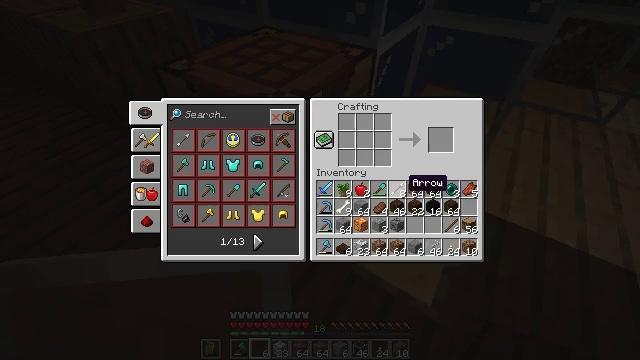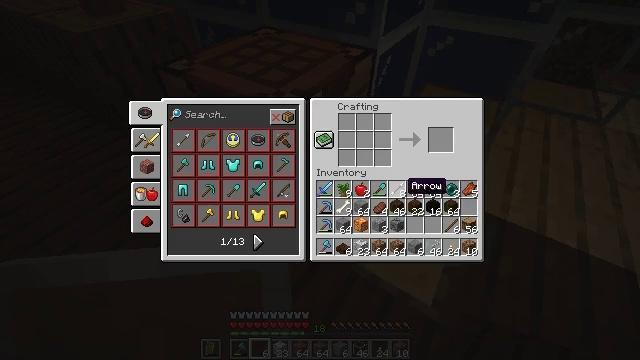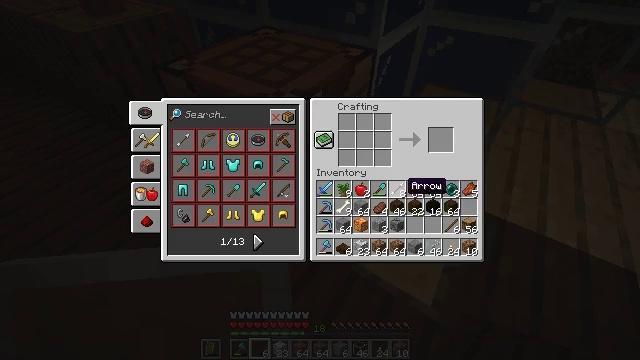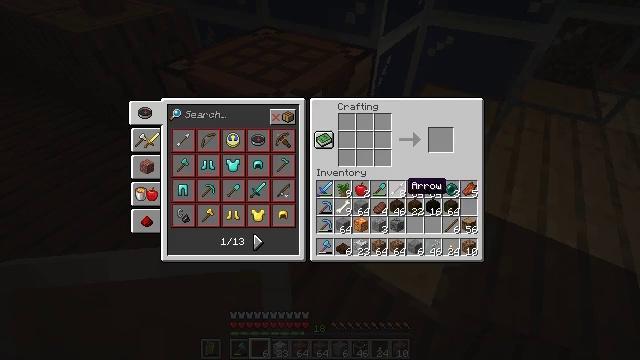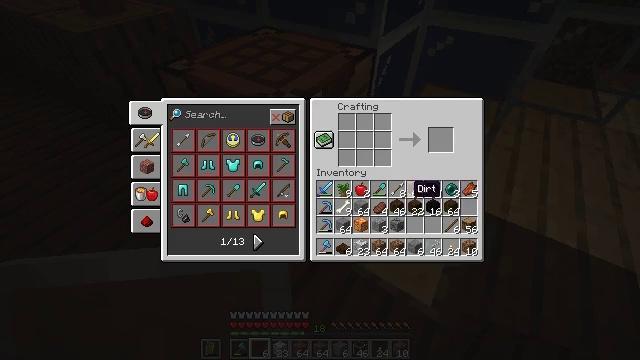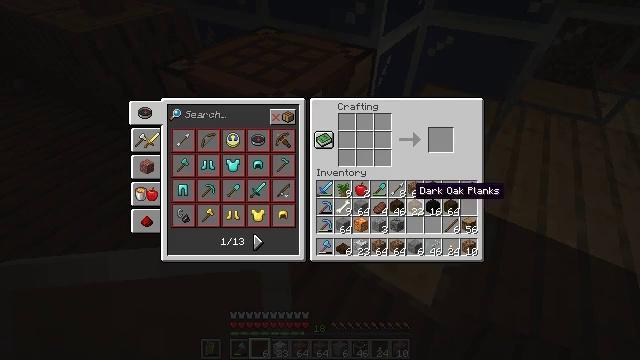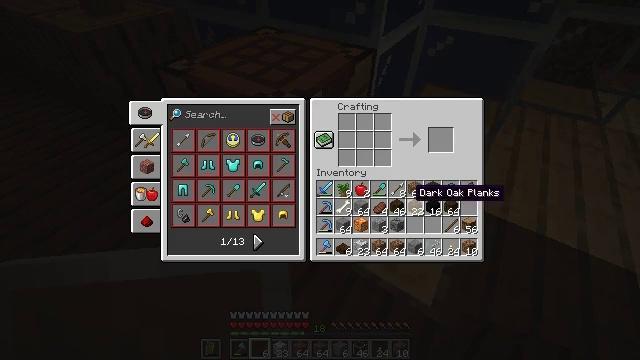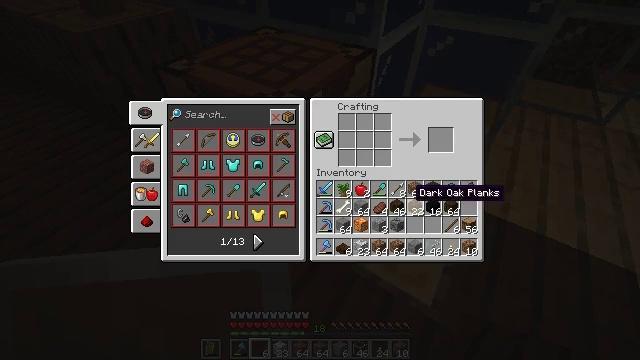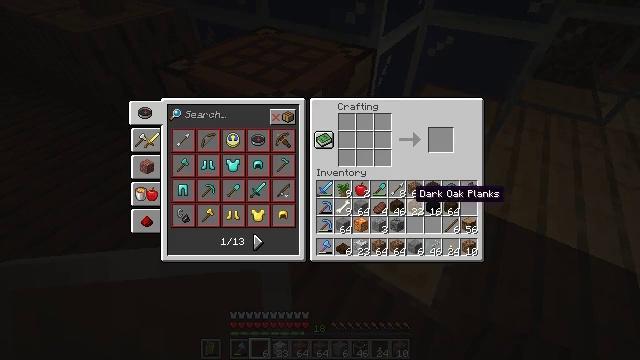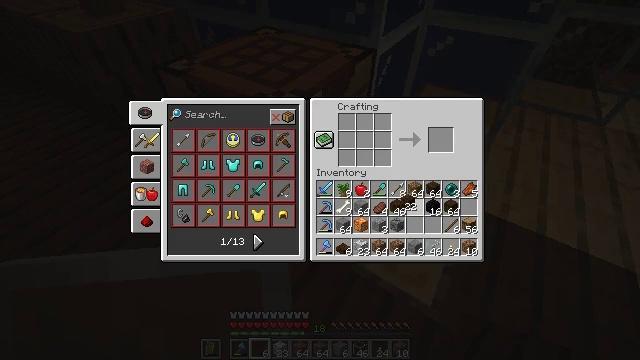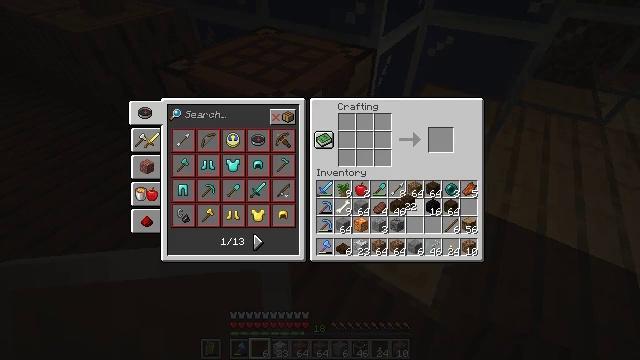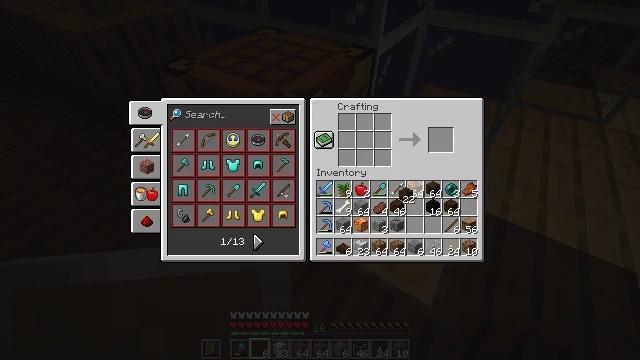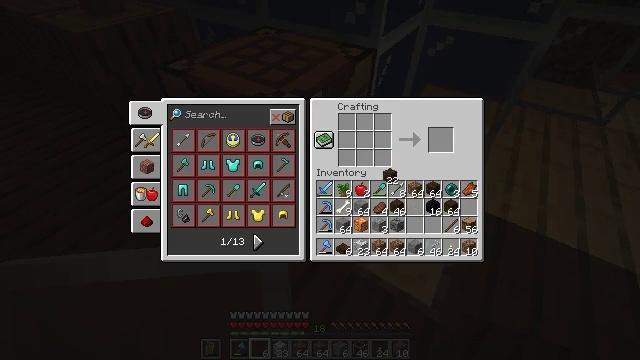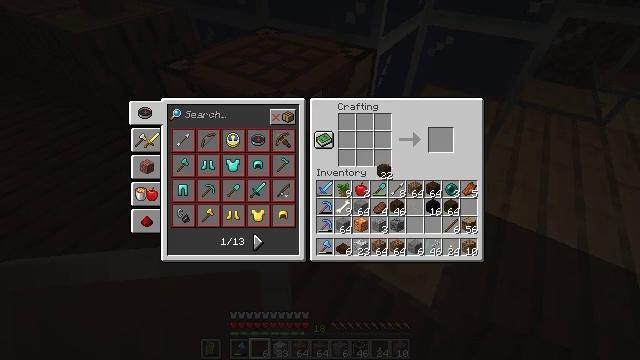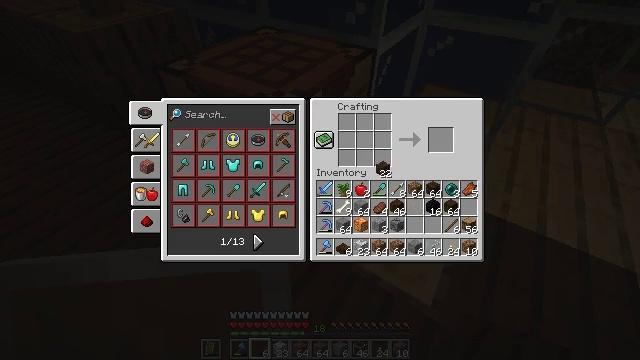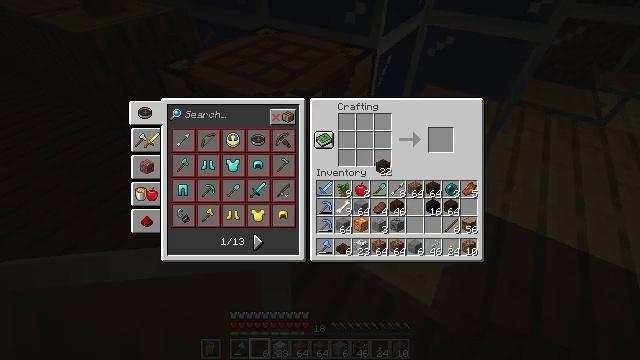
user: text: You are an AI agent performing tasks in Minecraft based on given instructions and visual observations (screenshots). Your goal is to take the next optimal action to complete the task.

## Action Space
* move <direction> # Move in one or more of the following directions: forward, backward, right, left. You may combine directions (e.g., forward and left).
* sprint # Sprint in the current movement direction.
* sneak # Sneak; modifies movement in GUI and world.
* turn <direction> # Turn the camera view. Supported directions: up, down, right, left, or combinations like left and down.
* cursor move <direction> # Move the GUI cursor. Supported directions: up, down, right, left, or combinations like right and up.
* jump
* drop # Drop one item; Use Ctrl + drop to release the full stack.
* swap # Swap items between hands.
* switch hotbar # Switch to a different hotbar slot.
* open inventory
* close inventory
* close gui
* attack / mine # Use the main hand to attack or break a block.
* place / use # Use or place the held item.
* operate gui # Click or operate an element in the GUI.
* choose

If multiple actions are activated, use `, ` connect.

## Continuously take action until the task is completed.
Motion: motion action
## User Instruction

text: Craft multiple dark oak slabs using dark oak planks.
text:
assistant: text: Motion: sneak, open gui
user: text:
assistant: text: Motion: no_op
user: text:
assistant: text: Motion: no_op
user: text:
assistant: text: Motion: no_op
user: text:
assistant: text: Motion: no_op
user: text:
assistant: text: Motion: no_op
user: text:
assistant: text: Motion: no_op
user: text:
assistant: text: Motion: no_op
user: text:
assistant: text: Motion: operate gui
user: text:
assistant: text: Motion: operate gui
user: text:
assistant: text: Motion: cursor move up, operate gui
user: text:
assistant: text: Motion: cursor move left and up
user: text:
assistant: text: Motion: no_op
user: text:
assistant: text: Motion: no_op
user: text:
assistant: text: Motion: no_op
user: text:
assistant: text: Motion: no_op
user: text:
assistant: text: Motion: no_op
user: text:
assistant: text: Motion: operate gui
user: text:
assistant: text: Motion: operate gui
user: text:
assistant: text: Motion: operate gui
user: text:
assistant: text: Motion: cursor move left, operate gui
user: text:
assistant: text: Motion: cursor move left, operate gui
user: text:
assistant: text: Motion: cursor move left, operate gui
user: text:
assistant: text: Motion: cursor move left, operate gui
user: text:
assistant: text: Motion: operate gui
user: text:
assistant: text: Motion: operate gui
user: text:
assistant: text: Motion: operate gui
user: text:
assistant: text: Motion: cursor move right
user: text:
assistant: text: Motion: cursor move right
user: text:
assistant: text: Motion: cursor move right and up